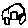
Label: car